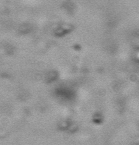
Label: Phaeocystis_debris